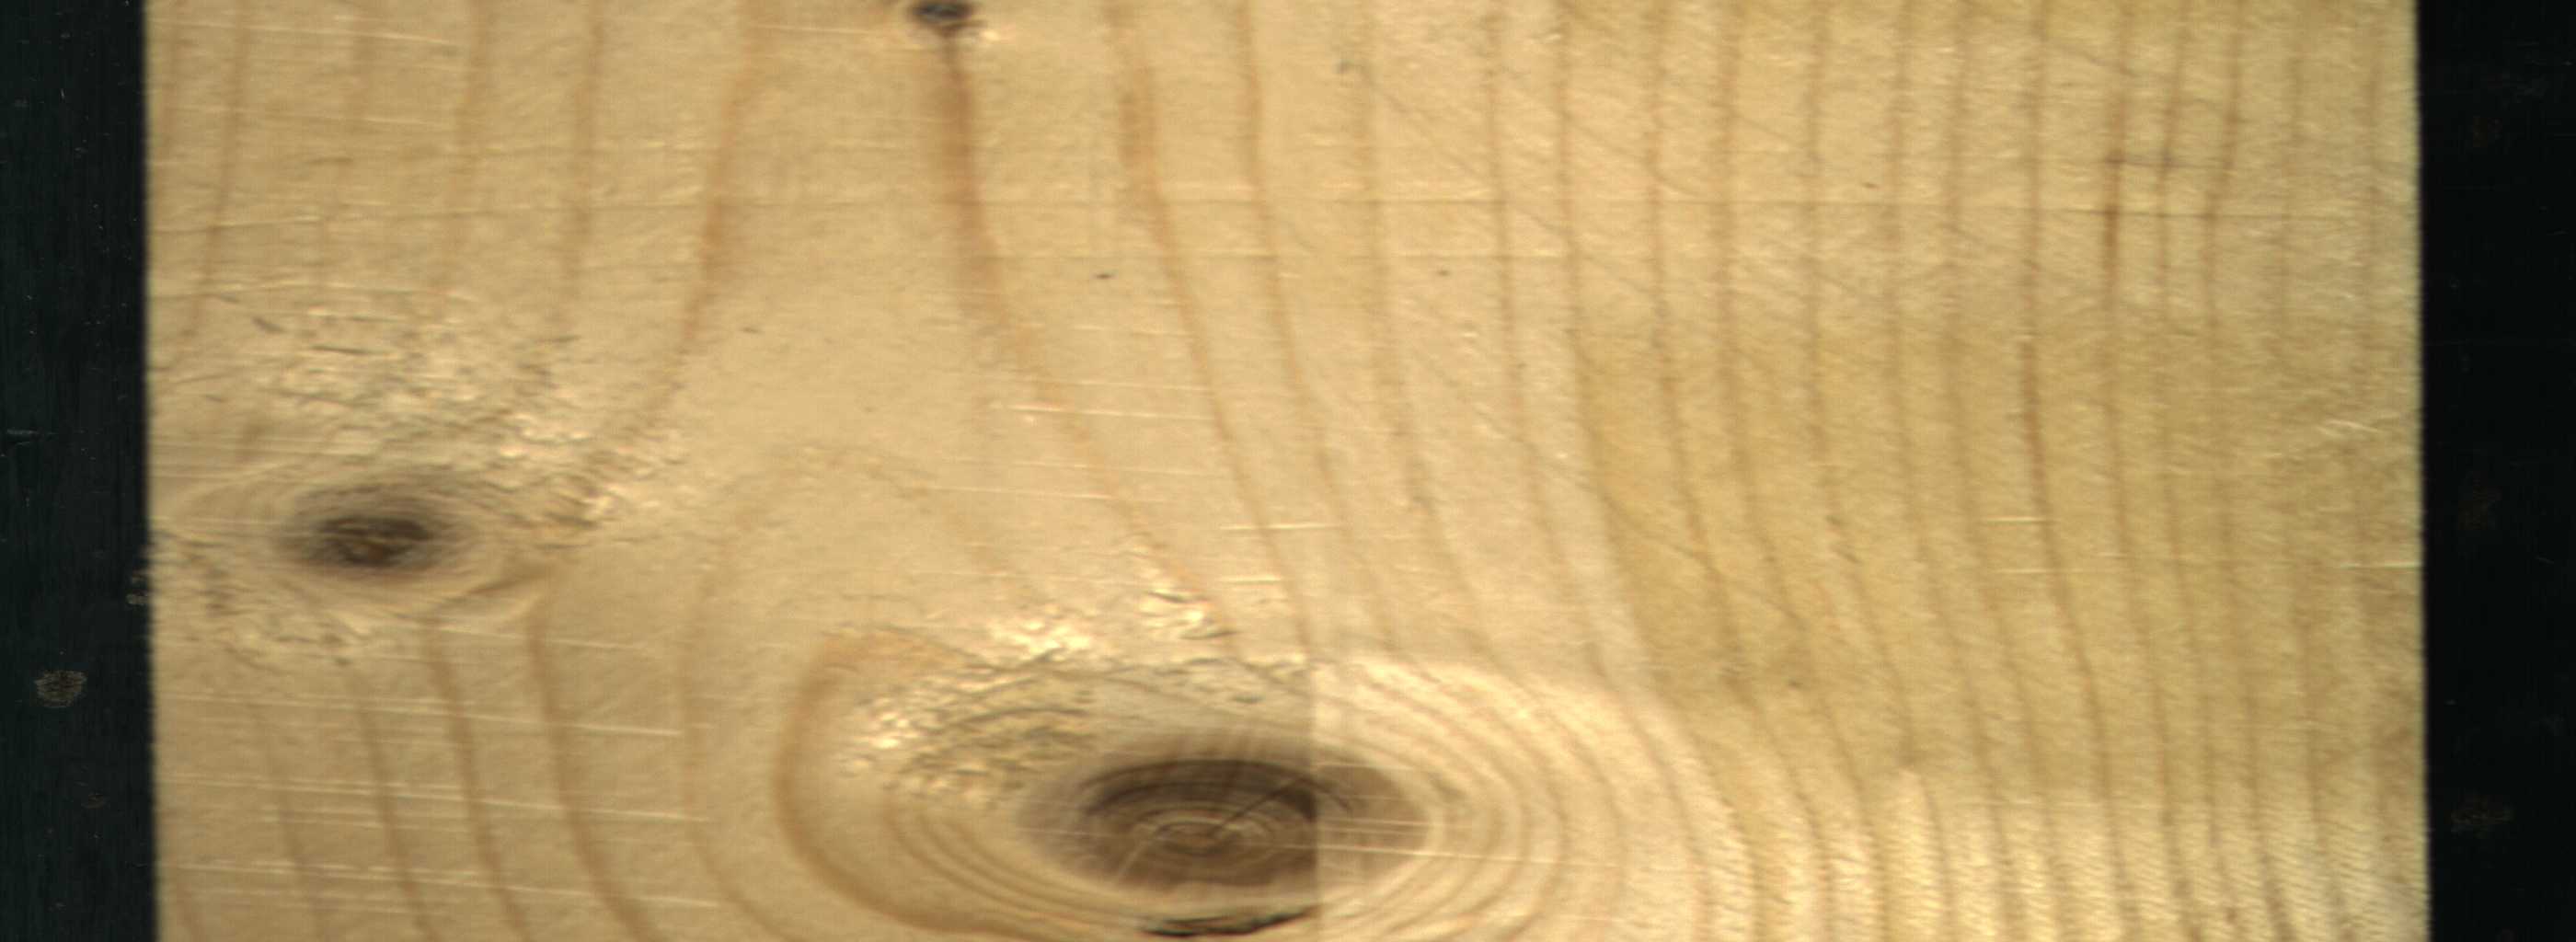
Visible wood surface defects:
Live_Knot
Live_Knot
Live_Knot